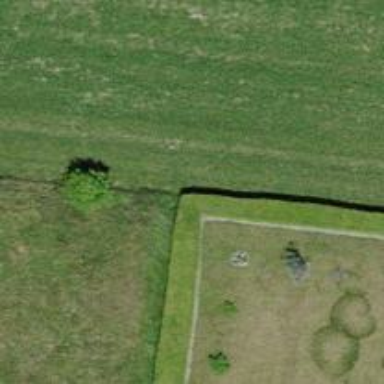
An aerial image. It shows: Hedge barrier.